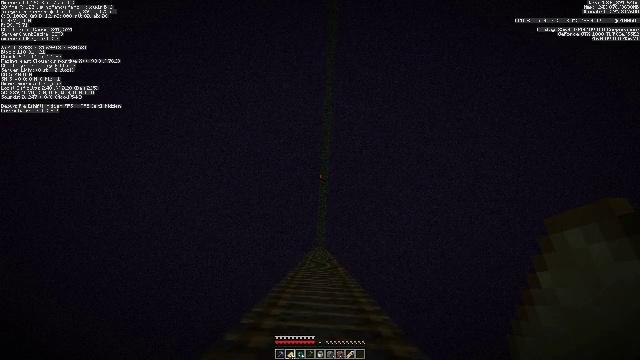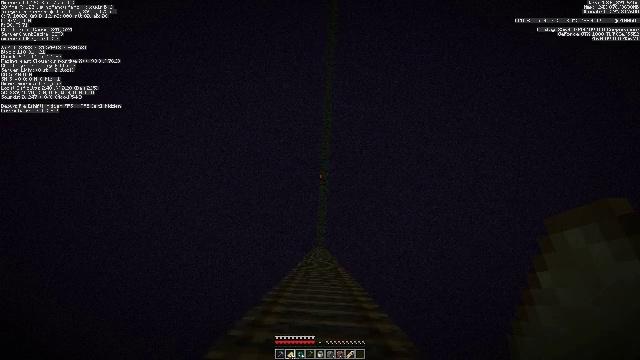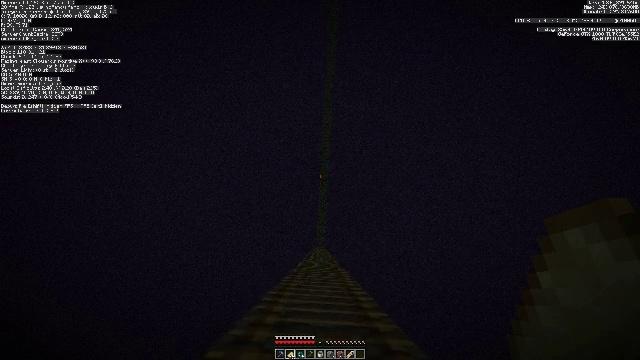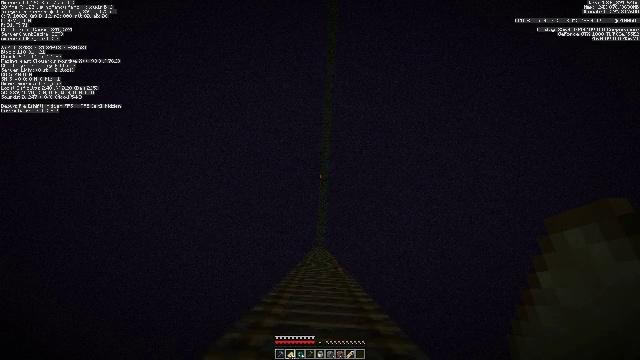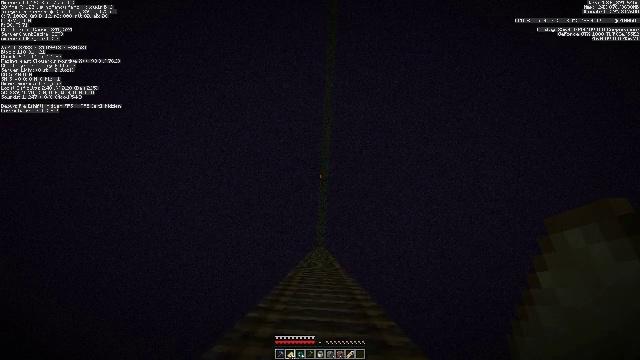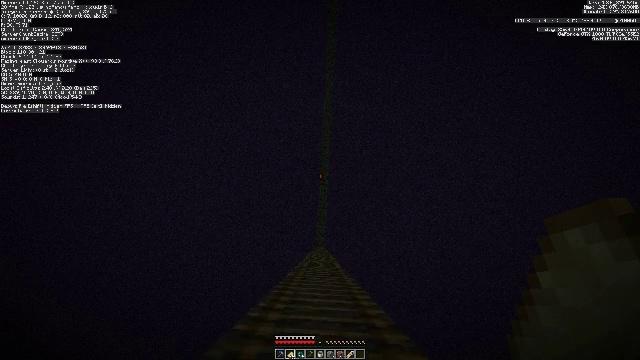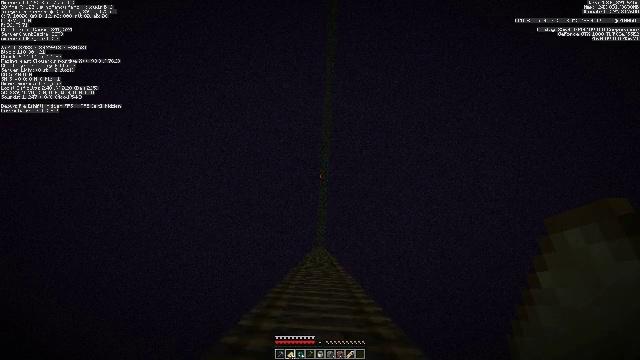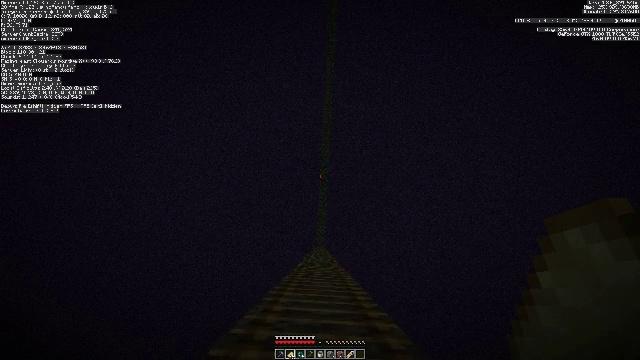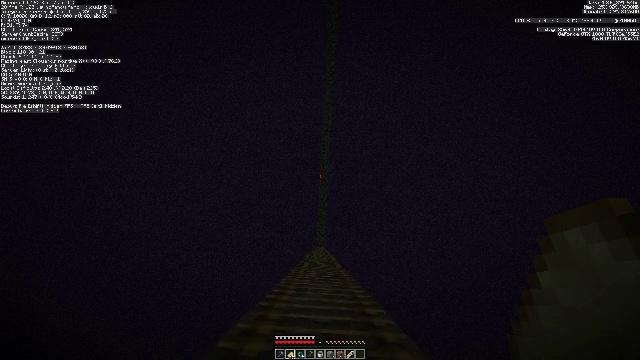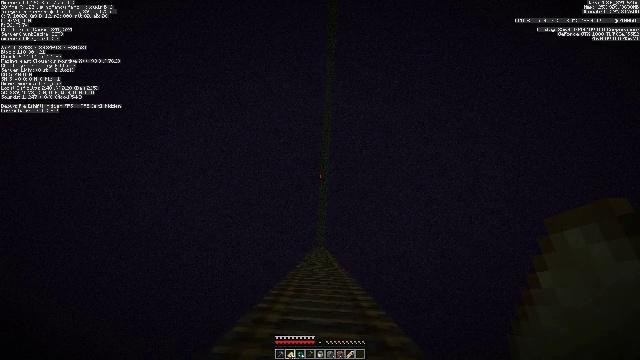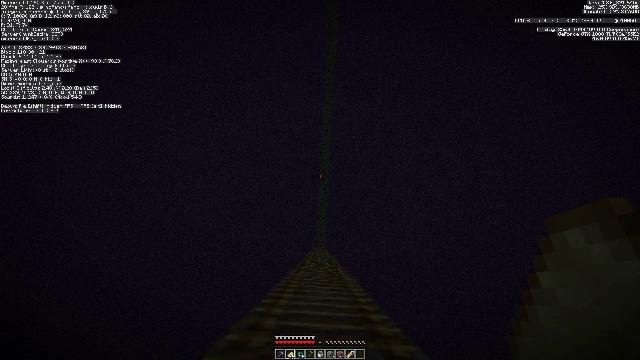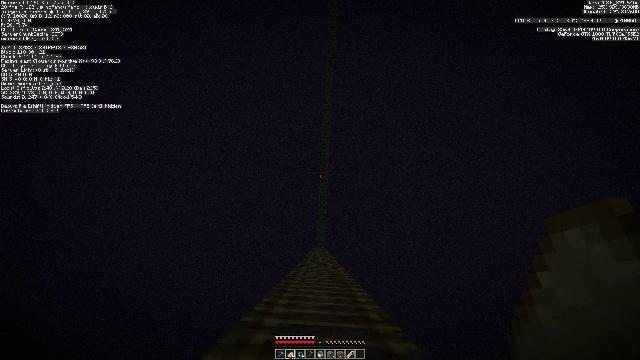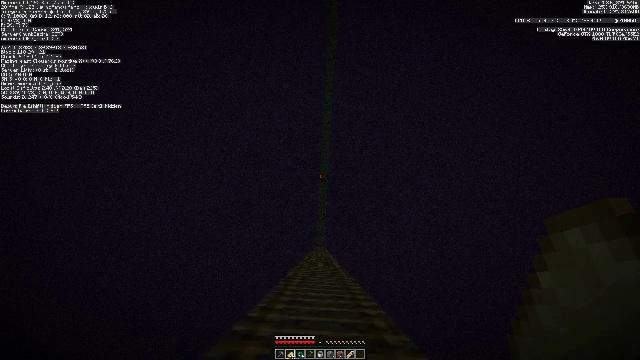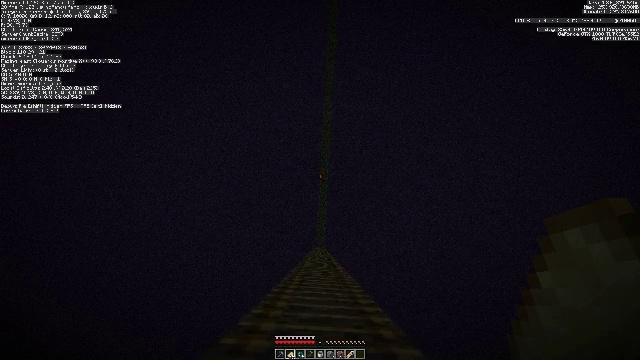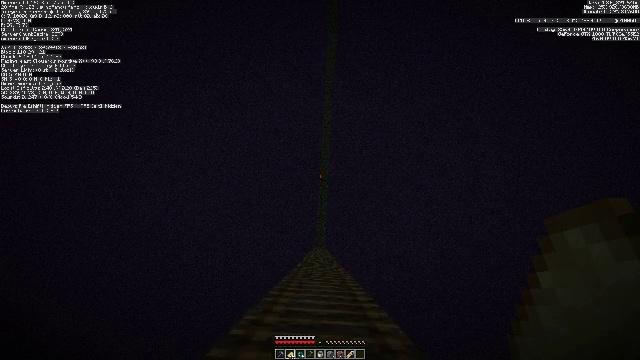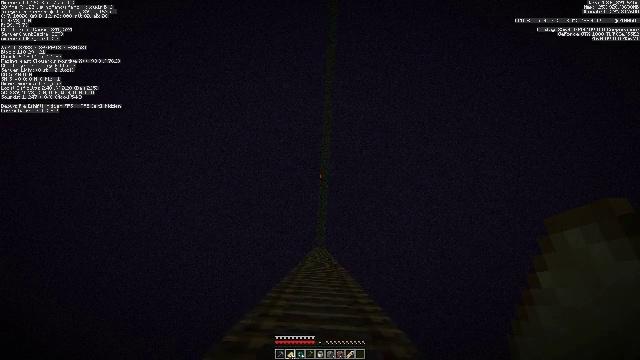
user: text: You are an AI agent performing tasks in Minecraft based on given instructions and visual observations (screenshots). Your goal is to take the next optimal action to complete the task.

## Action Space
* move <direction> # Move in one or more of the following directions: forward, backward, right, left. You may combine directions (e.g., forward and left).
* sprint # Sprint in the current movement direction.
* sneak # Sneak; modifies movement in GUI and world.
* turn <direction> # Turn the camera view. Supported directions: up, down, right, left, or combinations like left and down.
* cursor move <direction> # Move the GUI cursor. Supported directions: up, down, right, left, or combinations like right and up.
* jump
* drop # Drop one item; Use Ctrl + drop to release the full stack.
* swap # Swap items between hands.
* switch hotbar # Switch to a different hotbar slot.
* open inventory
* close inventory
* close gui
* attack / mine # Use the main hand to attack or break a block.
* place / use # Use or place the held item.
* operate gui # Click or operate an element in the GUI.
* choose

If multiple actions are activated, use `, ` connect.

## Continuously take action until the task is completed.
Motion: motion action
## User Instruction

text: Collect the white carpet by hitting it.
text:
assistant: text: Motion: no_op
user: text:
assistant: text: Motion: no_op
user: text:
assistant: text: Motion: no_op
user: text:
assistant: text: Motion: no_op
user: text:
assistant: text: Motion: no_op
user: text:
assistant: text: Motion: no_op
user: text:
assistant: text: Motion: no_op
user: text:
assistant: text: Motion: no_op
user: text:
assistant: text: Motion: no_op
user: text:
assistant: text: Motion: no_op
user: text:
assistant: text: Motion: no_op
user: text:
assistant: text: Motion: no_op
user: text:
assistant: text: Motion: no_op
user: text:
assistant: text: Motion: no_op
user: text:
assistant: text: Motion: no_op
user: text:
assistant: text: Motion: no_op
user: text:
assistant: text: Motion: no_op
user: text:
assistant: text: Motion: no_op
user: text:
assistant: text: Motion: no_op
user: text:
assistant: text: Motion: no_op
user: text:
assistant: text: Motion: no_op
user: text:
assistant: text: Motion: no_op
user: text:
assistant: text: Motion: no_op
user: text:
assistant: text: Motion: no_op
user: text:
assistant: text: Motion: no_op
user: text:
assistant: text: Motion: no_op
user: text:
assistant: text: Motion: no_op
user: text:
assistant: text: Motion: no_op
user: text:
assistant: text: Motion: no_op
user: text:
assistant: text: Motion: no_op